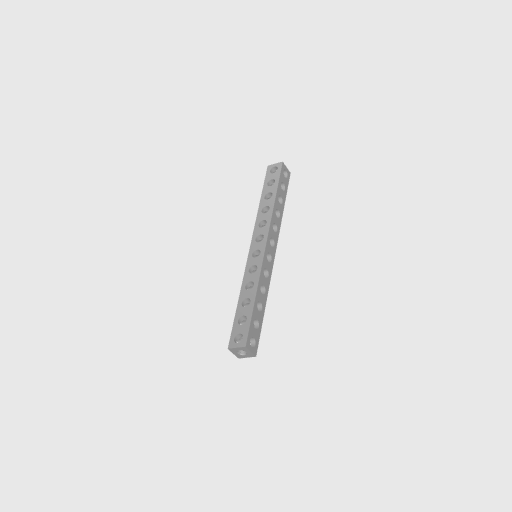
Part: SquareBeam12H